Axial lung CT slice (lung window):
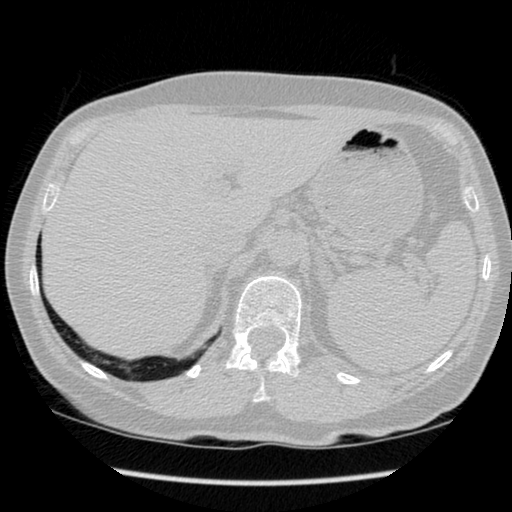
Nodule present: no